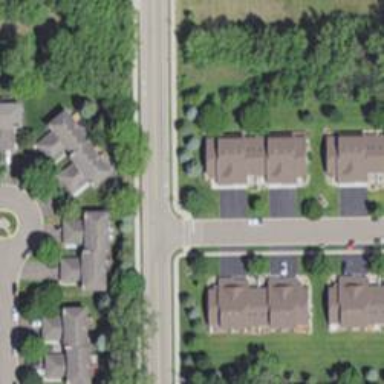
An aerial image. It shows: Residential road with asphalt surface and separate sidewalk.